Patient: sex M, age 31
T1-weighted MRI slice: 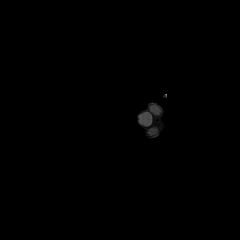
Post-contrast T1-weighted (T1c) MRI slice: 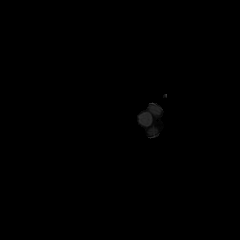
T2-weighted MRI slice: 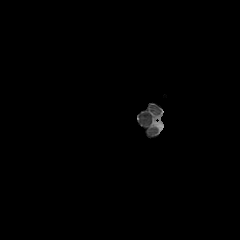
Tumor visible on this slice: no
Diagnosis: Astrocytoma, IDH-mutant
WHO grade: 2